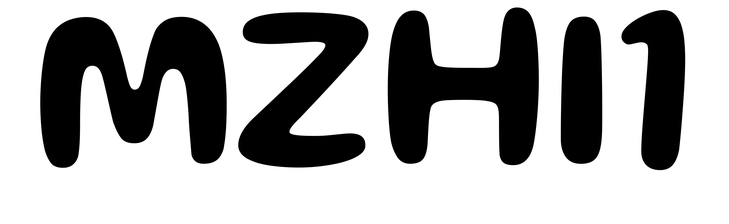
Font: Gluten_Medium